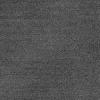
Atmospheric dust classification: dusty